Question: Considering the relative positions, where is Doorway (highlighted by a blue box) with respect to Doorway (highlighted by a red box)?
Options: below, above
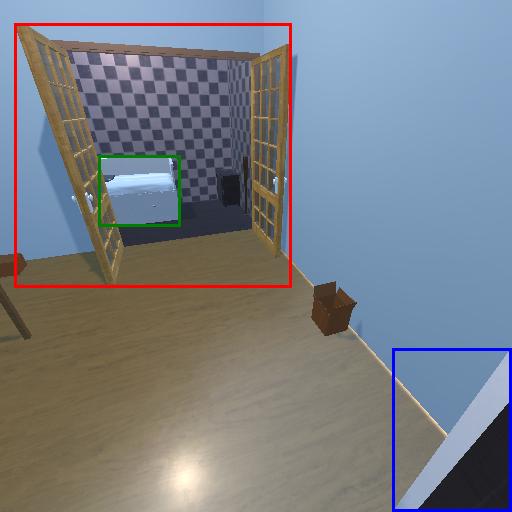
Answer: below